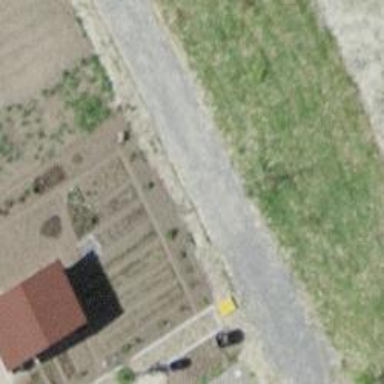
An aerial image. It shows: Plot in the allotments.